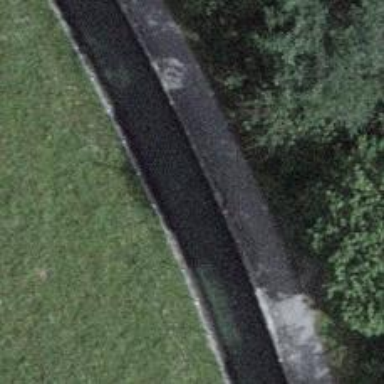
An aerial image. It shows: Canal.